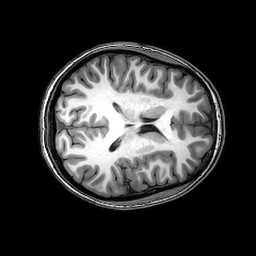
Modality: T1w
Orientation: axial
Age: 18
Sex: female
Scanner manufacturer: philips
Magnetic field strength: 3 T
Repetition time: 0.008179 s
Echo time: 0.00376 s